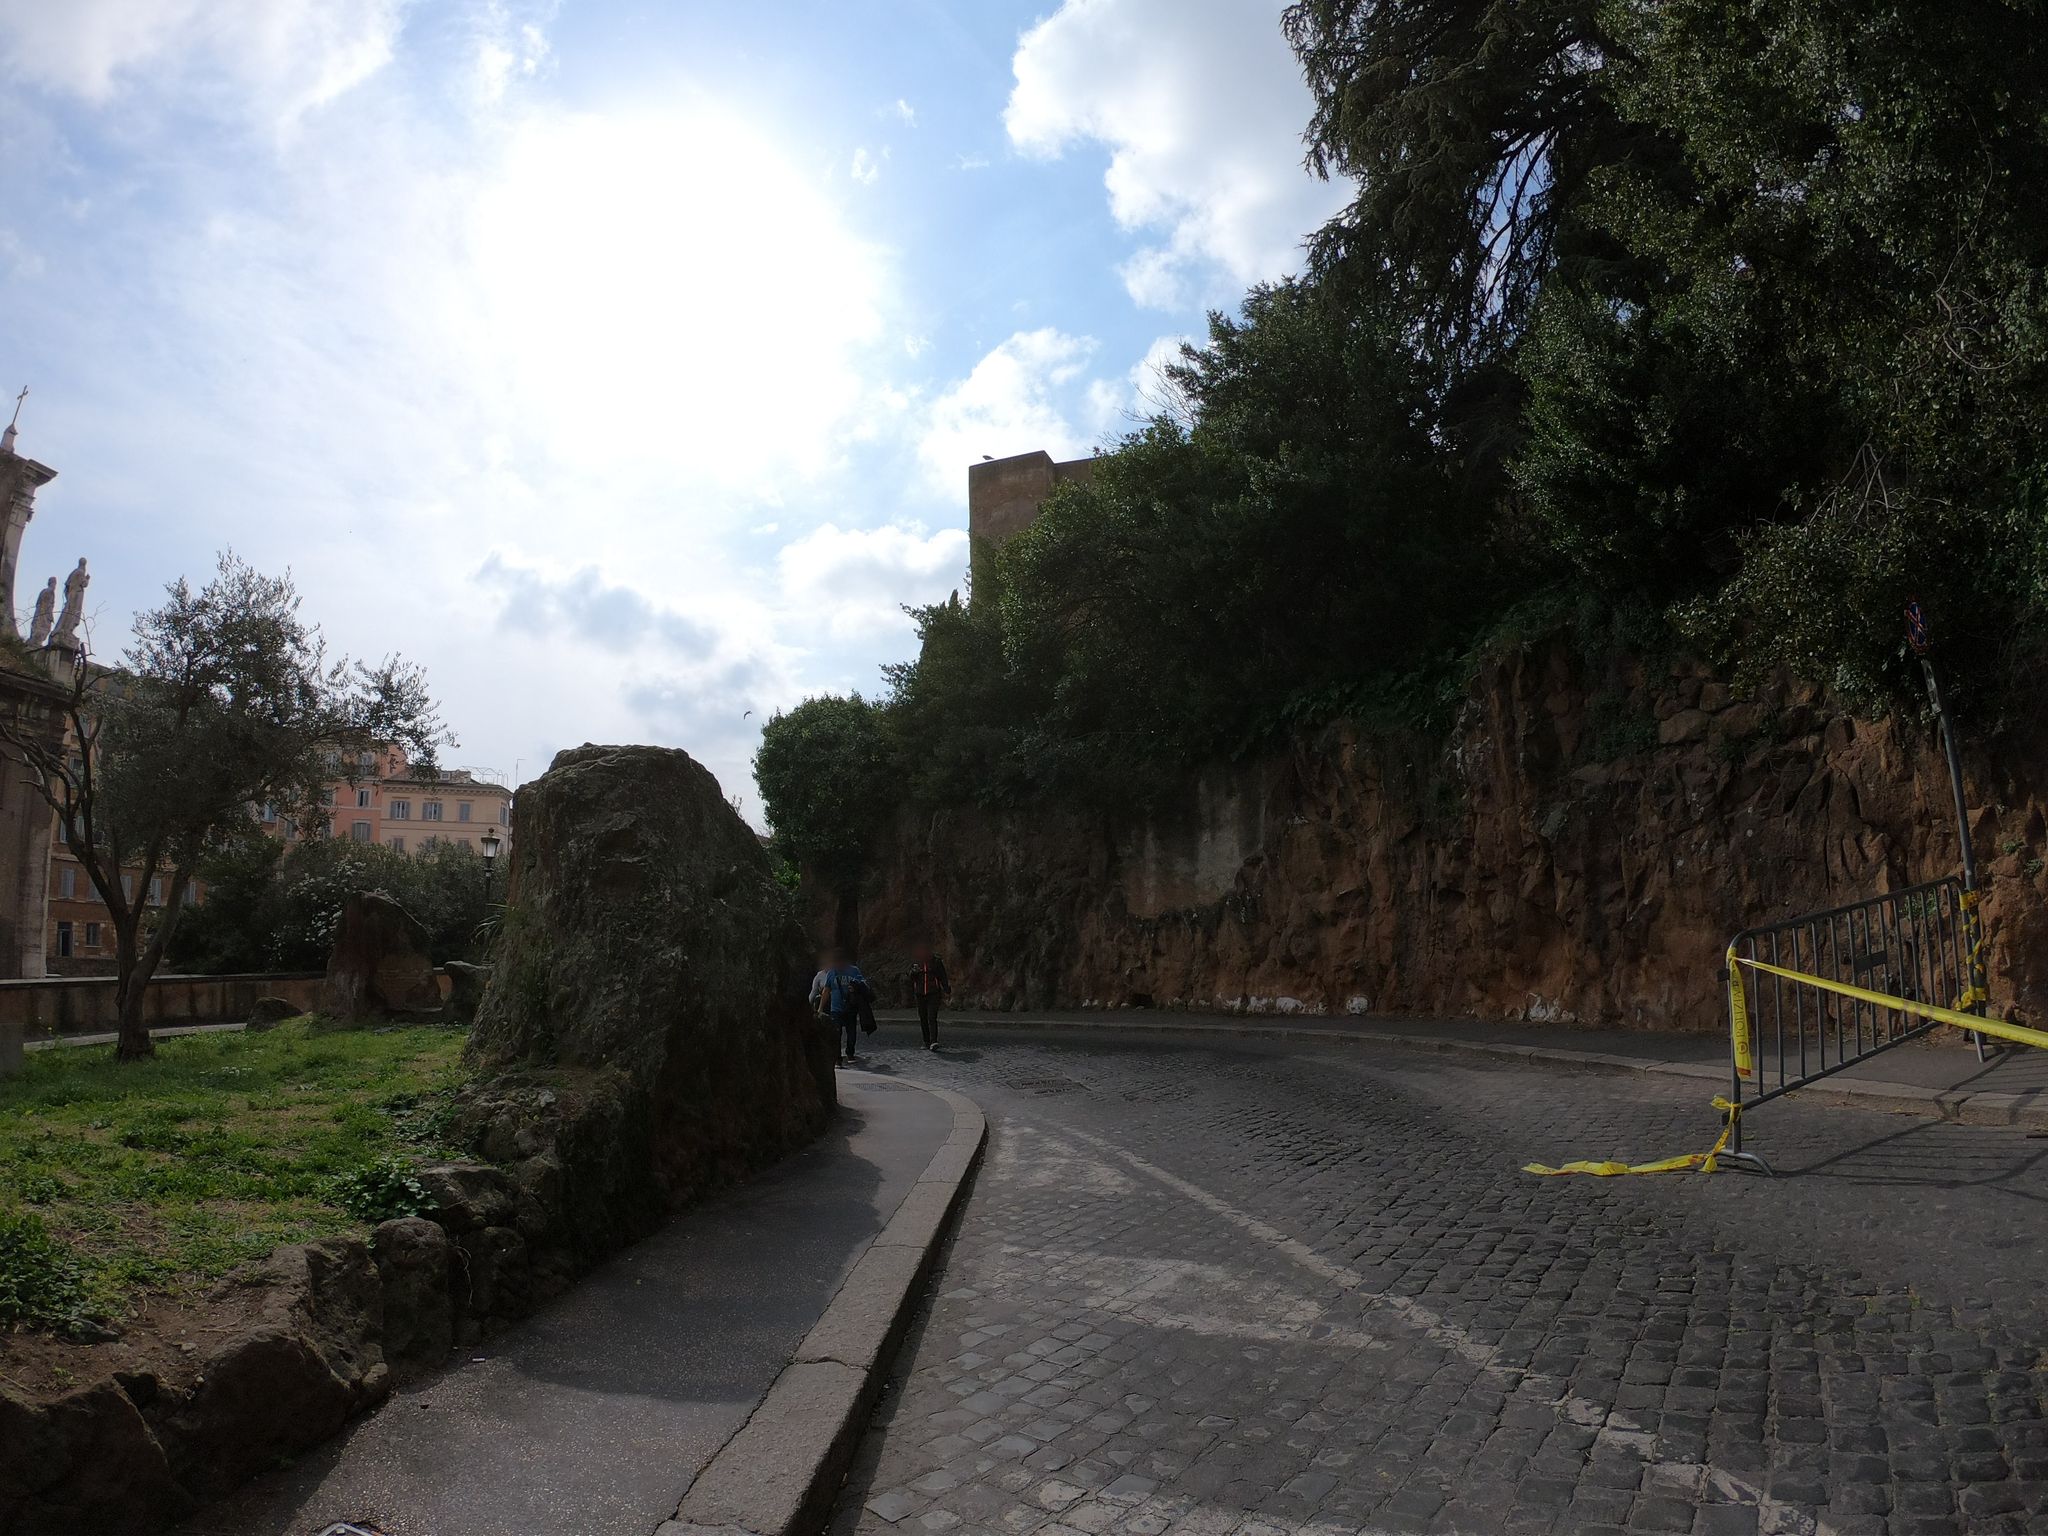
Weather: cloudy
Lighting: day
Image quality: good
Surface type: cycling surface
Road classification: service
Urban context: urban centre
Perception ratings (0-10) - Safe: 2.9, Lively: 1.69, Beautiful: 6.73, Boring: 6.14, Depressing: 7.84, Wealthy: 2.84